Question: How can I draw this circle with only 1/8 of its border with another color in android?

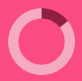
Answer: Your image looks a lot like a ProgressBar with the circular style. You might want to look at the ProgressBar class.
In <URL>, you can could draw the circle with the following steps
1. Draw an outer pink circle with drawCircle
2. Draw a grey arc with drawArc
3. Draw an inner circle with drawCircle, using the background color